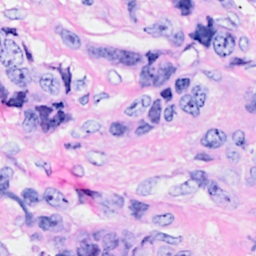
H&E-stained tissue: Breast